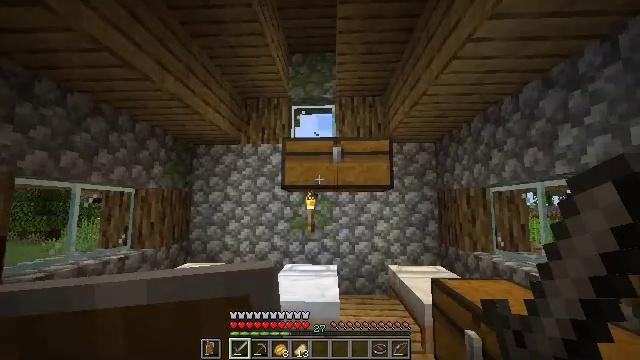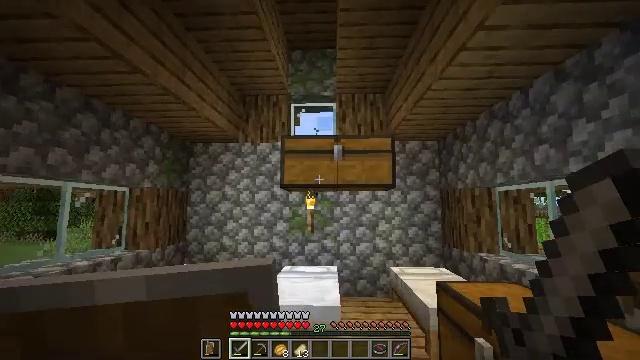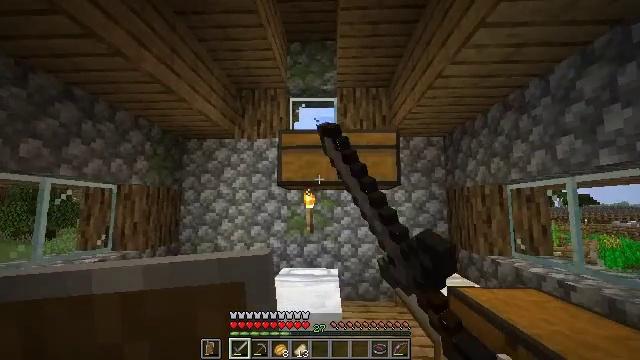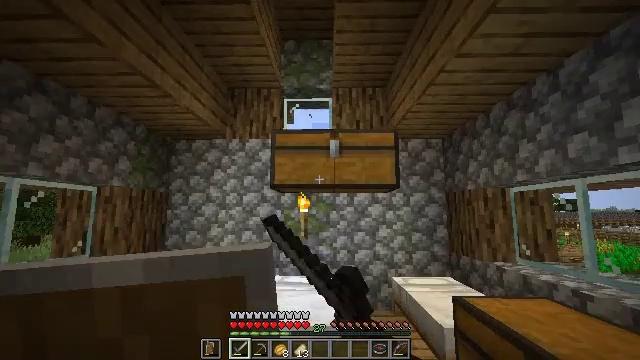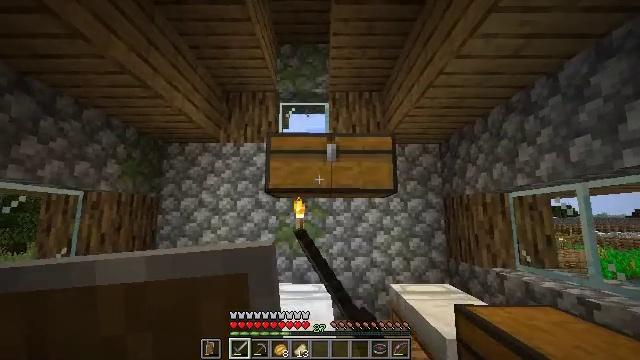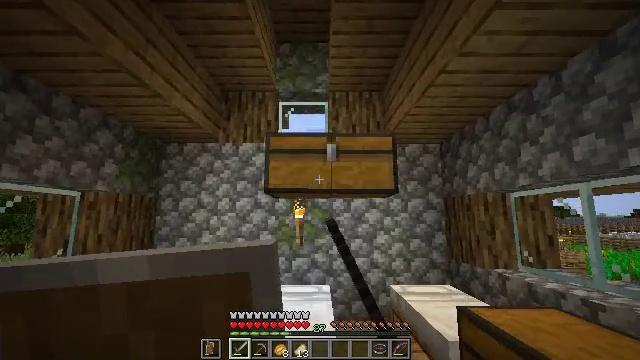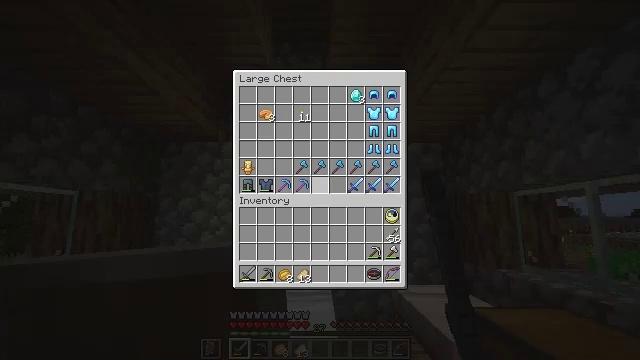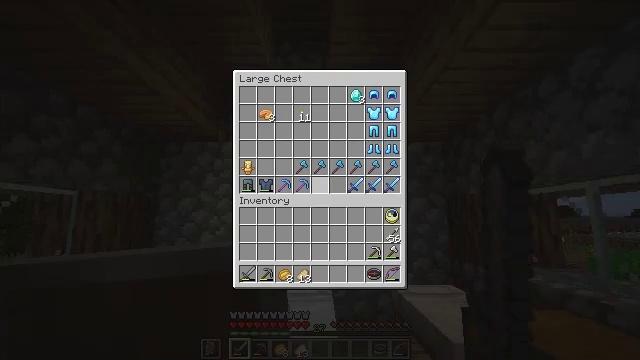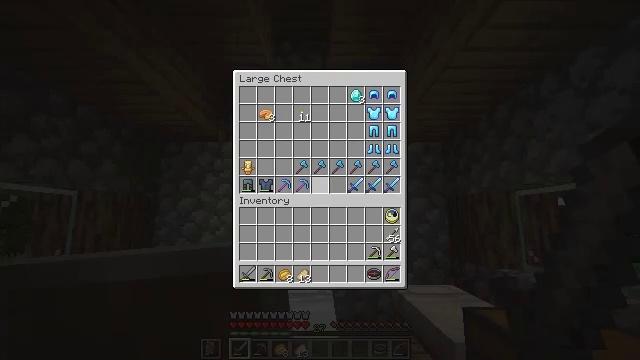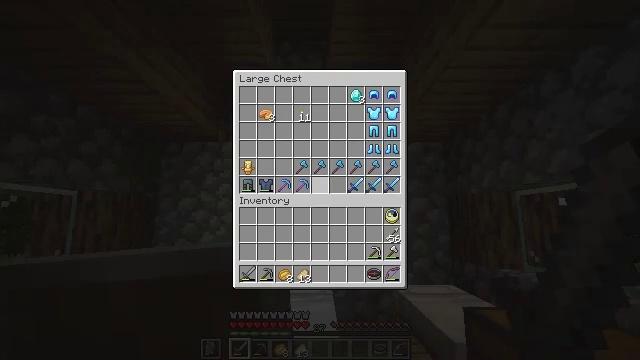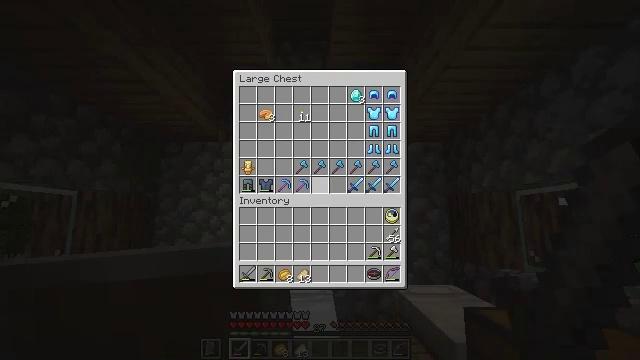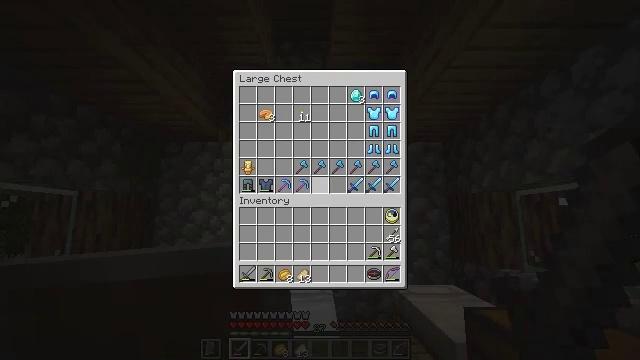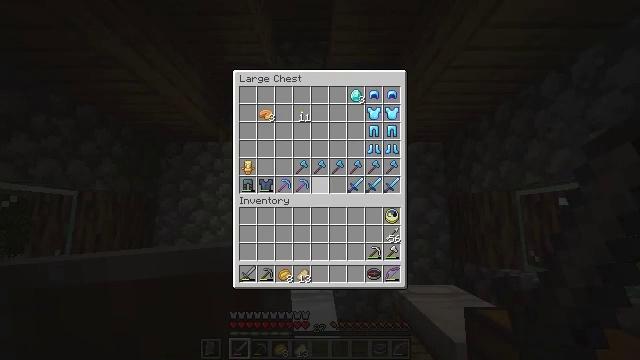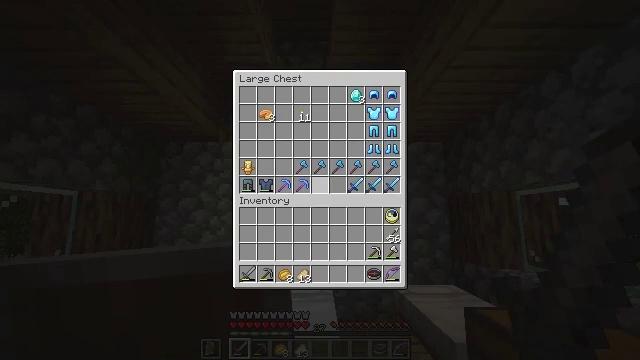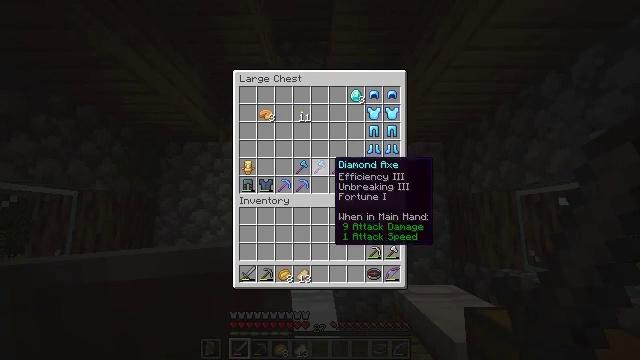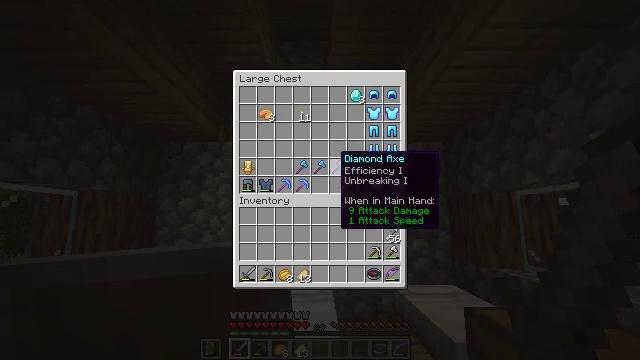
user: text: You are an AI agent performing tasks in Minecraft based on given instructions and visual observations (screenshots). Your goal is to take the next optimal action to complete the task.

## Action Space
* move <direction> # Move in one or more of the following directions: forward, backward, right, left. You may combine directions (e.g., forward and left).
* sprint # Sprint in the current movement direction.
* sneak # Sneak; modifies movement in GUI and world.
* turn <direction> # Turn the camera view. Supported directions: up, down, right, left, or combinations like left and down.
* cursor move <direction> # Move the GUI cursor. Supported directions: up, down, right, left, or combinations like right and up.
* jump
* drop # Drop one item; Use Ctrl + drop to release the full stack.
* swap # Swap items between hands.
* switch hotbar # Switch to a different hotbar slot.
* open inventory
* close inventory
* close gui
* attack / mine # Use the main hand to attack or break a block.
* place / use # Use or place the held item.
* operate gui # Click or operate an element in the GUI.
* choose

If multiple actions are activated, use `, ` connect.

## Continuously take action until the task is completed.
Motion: motion action
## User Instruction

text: Pick up the white bed by breaking it.
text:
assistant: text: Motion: move forward, use / place
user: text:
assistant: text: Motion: move forward, use / place
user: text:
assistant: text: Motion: turn right and up, use / place
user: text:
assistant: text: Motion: turn right and up
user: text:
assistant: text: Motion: no_op
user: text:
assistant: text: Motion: no_op
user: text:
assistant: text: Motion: no_op
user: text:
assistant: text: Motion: no_op
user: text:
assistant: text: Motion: no_op
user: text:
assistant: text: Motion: no_op
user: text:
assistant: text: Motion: no_op
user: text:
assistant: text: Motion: no_op
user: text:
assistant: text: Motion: no_op
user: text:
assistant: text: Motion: cursor move right
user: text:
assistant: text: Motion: no_op
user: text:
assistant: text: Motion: cursor move right and up
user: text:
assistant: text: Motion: cursor move right
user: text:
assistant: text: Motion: no_op
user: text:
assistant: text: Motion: cursor move right and up
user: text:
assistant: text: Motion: cursor move right and up
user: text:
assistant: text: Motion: cursor move right
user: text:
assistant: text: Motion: no_op
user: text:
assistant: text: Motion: cursor move left
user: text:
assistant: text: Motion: cursor move left and up
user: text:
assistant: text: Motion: cursor move left
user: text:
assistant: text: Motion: no_op
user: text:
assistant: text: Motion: no_op
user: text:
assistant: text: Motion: no_op
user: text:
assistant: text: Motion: cursor move left
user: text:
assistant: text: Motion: cursor move left